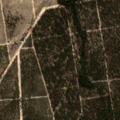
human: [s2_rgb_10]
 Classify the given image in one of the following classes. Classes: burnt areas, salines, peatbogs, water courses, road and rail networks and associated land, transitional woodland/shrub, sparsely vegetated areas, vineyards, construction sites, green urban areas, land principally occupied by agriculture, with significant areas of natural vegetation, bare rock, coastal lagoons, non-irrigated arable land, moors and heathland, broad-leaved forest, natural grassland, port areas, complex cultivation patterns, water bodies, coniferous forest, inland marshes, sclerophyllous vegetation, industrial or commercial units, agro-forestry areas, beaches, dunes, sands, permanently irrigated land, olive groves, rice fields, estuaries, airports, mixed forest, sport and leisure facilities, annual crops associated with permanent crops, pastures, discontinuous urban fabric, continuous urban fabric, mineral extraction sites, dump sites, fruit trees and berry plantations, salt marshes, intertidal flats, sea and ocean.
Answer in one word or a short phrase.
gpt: coniferous forest, transitional woodland/shrub